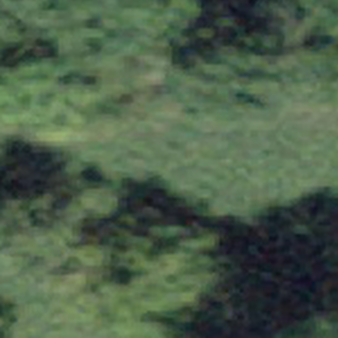
Label: other